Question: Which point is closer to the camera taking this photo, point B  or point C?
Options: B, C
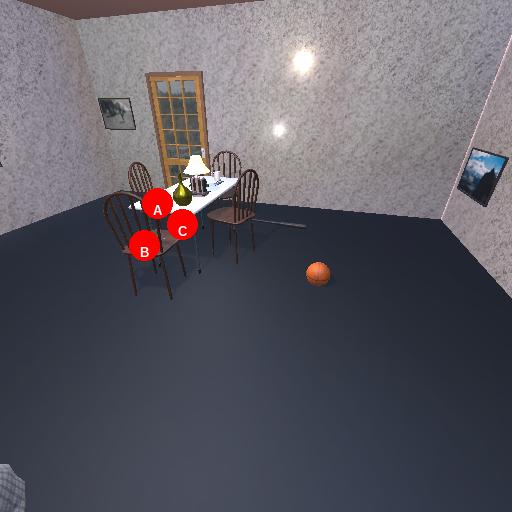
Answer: B